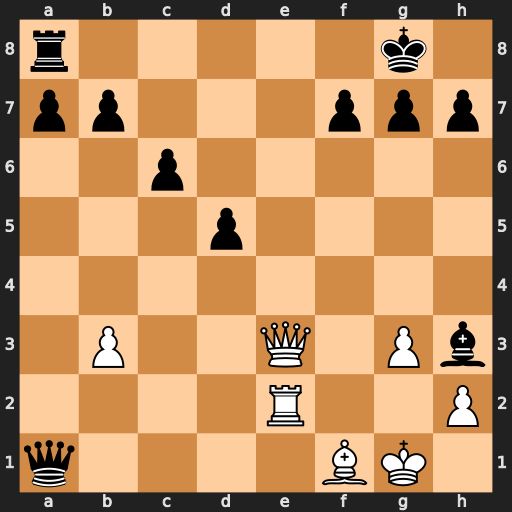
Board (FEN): r5k1/pp3ppp/2p5/3p4/8/1P2Q1Pb/4R2P/q4BK1
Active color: w
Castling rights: -
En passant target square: -
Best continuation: Qe8+ Rxe8 Rxe8#